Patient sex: M
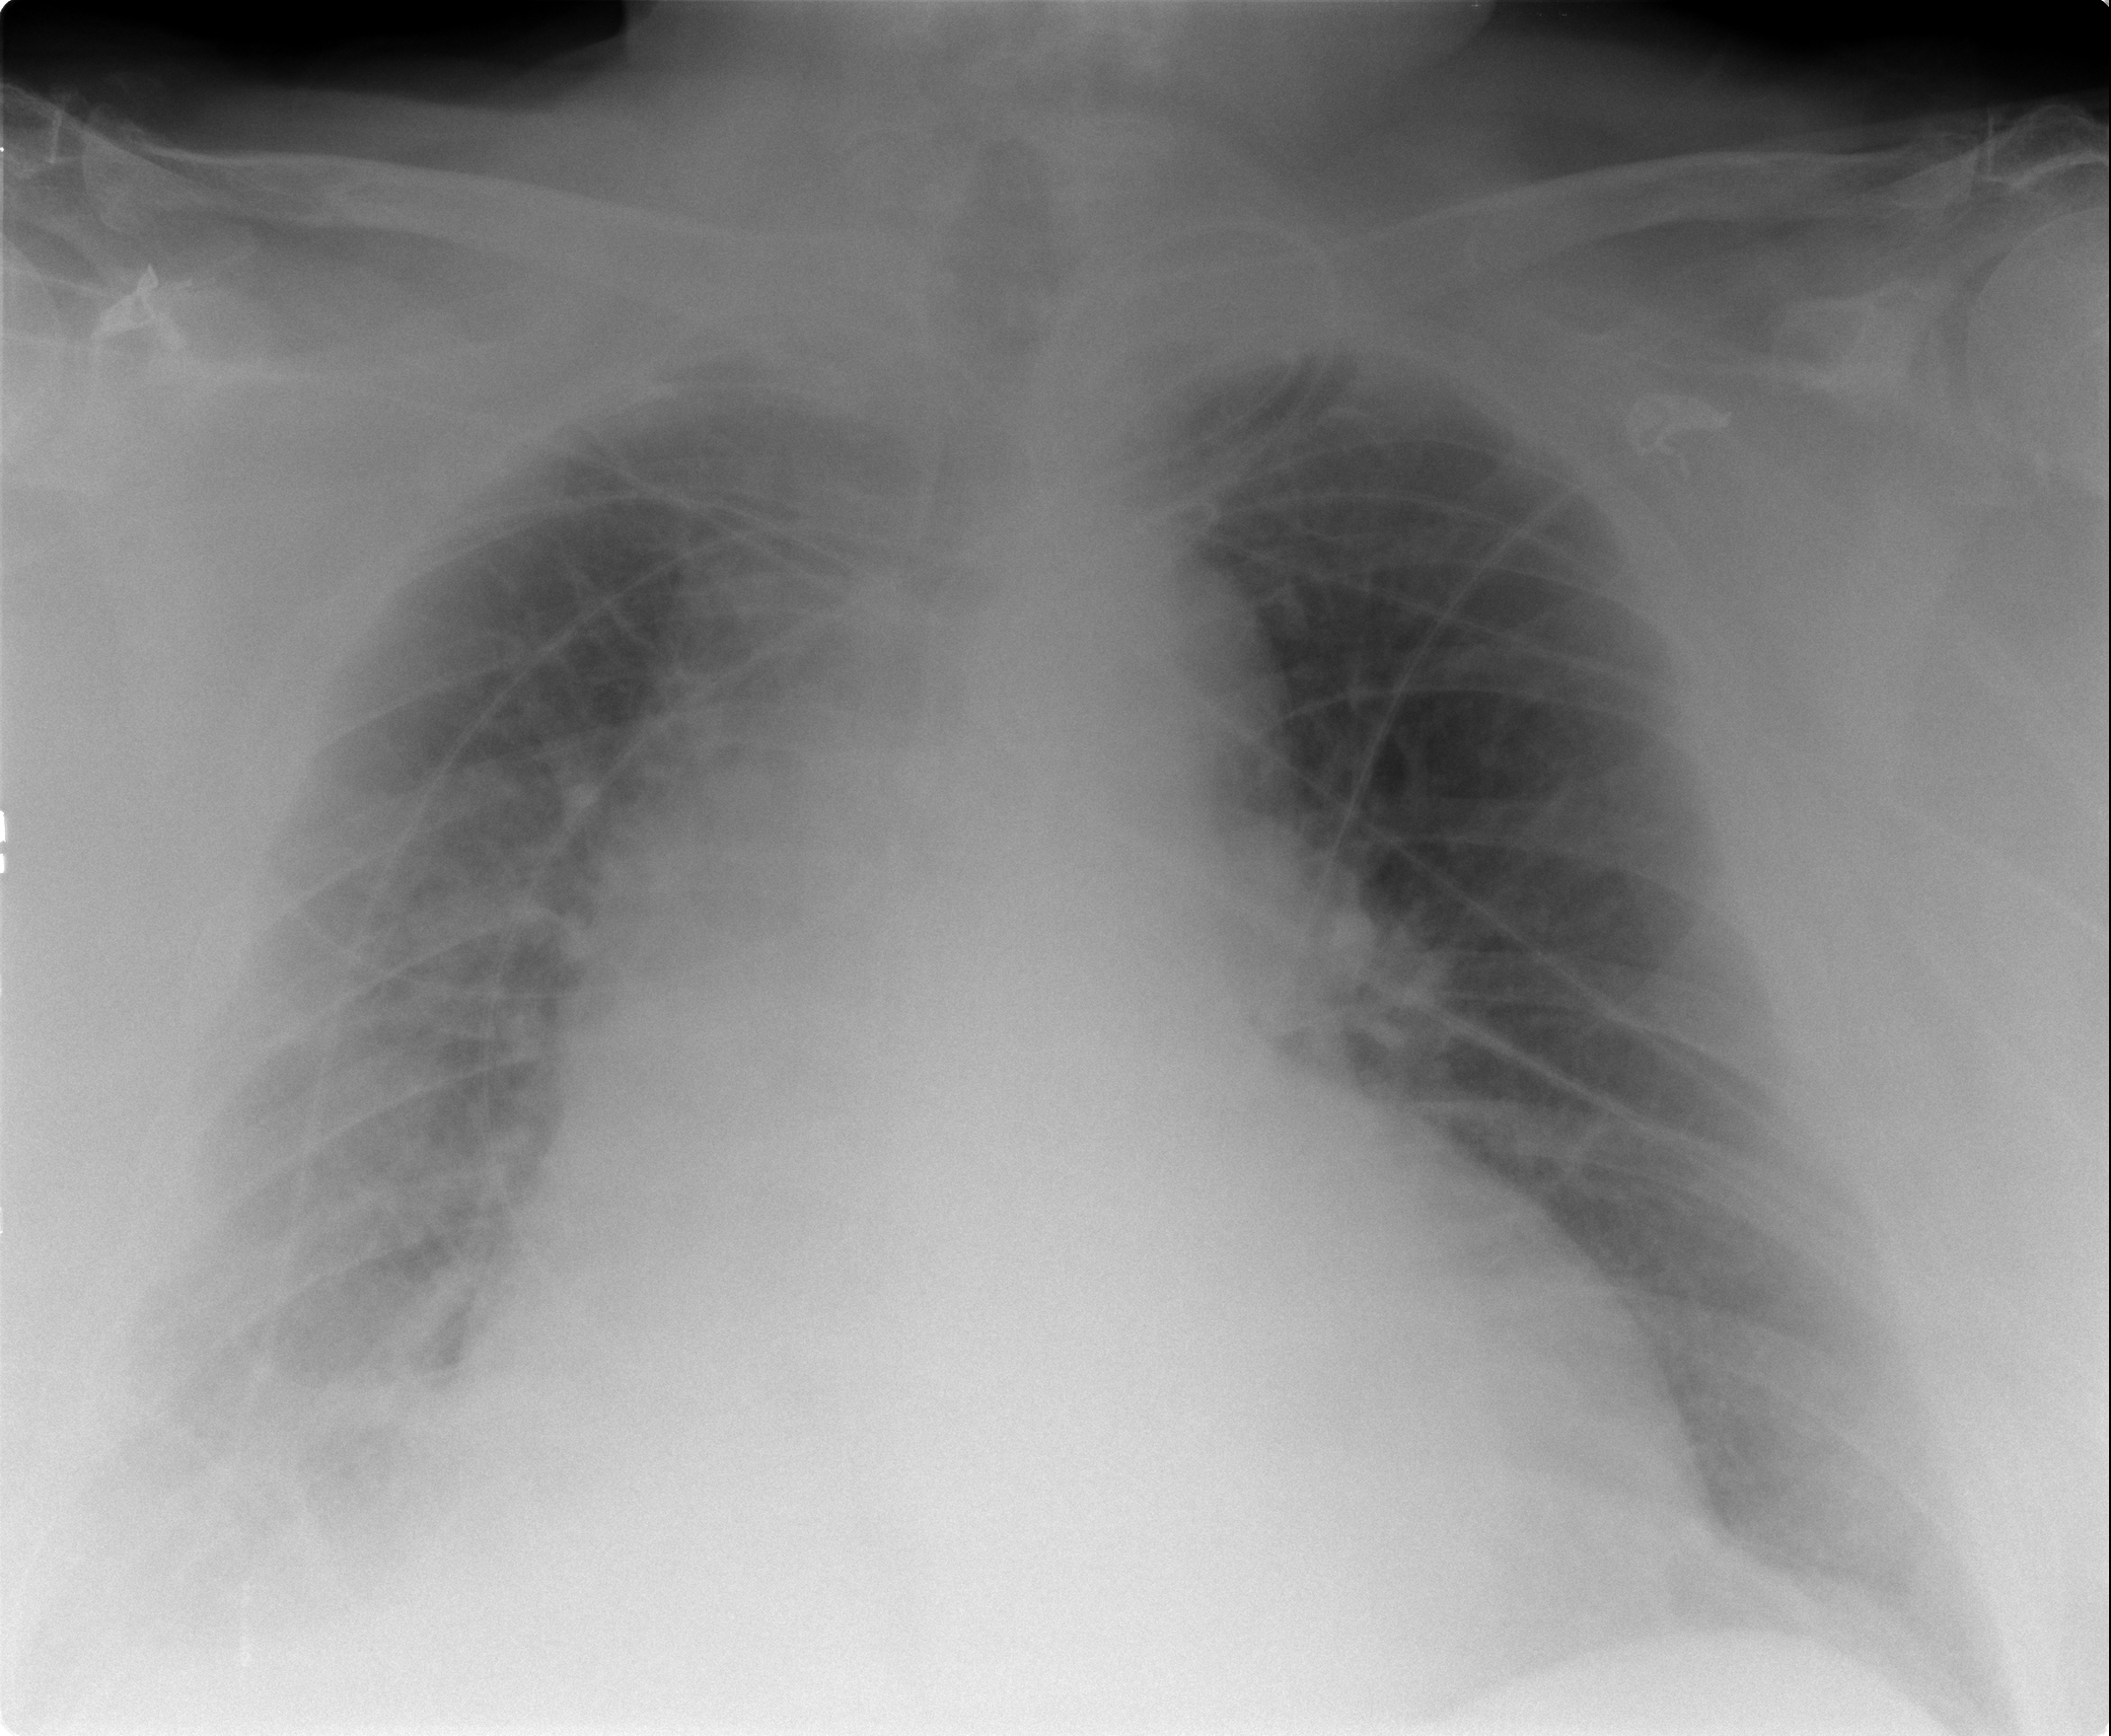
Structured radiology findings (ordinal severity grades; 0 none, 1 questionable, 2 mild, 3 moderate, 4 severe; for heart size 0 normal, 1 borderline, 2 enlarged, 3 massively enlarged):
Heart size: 3
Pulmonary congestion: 2
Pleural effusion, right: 2
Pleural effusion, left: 0
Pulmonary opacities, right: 1
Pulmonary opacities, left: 0
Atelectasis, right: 2
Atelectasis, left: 2